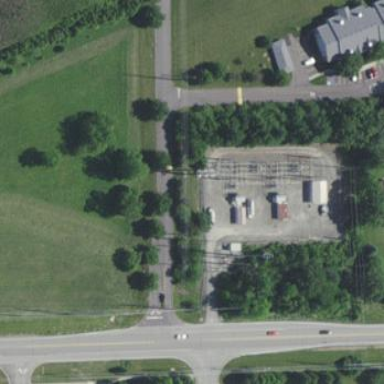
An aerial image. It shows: Distribution power substation secured by fence.